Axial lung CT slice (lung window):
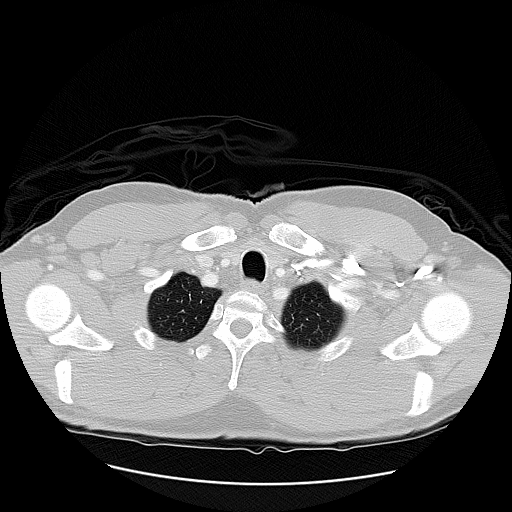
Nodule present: no